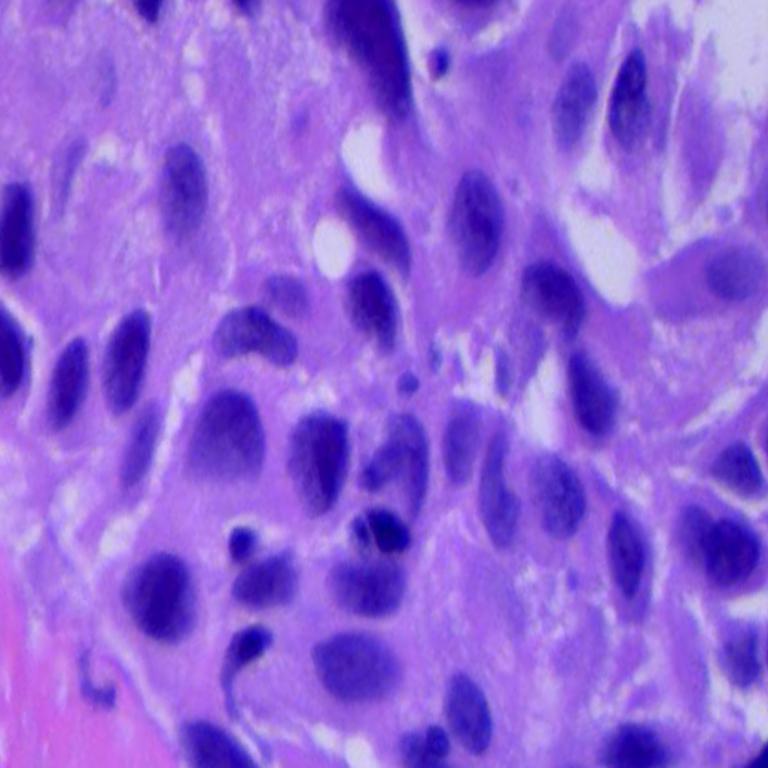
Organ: lung
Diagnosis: squamous carcinomas